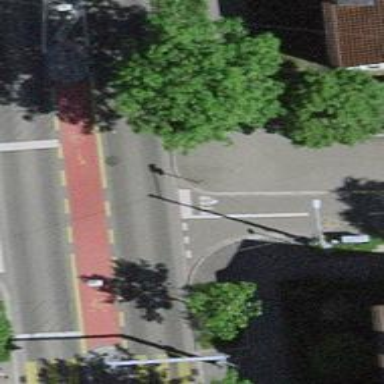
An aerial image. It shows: Unmarked road crossing.